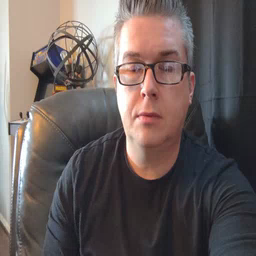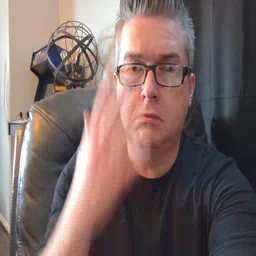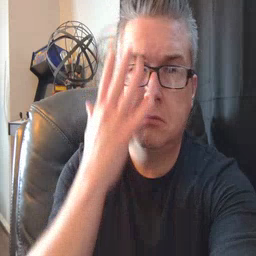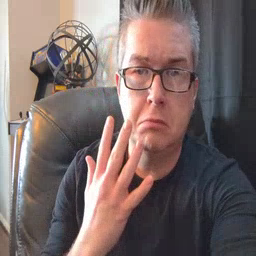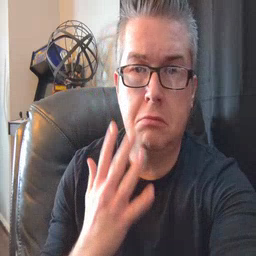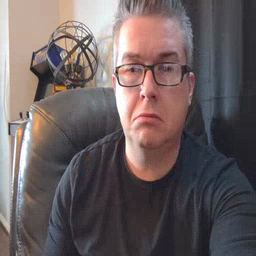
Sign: sad